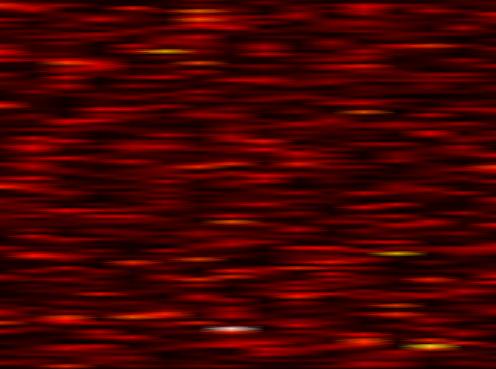
Label: UFMC